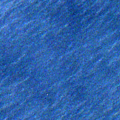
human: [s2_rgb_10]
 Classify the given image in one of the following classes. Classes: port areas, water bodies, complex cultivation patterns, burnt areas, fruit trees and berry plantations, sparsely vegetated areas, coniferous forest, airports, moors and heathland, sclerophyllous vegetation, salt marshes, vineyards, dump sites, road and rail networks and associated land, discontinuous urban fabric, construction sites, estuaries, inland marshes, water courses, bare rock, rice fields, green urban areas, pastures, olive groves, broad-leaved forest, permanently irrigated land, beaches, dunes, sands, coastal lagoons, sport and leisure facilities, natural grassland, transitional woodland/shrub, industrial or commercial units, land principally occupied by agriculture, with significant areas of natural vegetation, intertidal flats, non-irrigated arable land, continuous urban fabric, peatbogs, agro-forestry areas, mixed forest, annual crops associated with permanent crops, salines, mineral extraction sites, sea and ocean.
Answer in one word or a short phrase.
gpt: sea and ocean